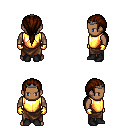
a pixel art fantasy rpg character, male body template, human, dark skin, gold chest armor, robe skirt, brown ponytail hairstyle, iron tiara, gold gloves, black shoes, four views (front, back, left, right), 2x2 character sprite sheet, small pixel art, hard edges, no anti-aliasing